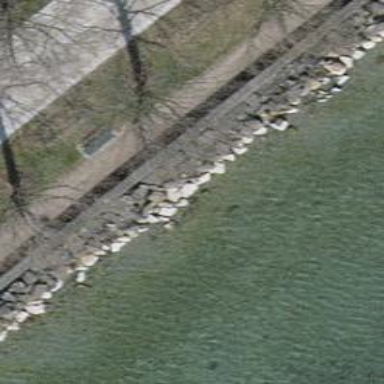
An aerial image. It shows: Bench.